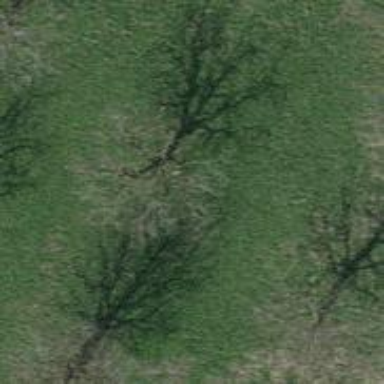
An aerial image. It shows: Beautiful tree in nature.